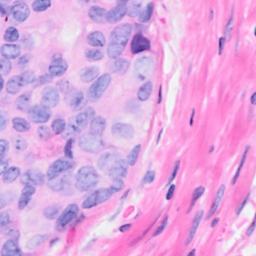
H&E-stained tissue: Breast